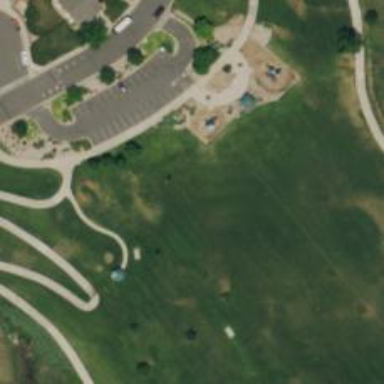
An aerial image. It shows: Disc golf basket.